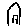
Label: house